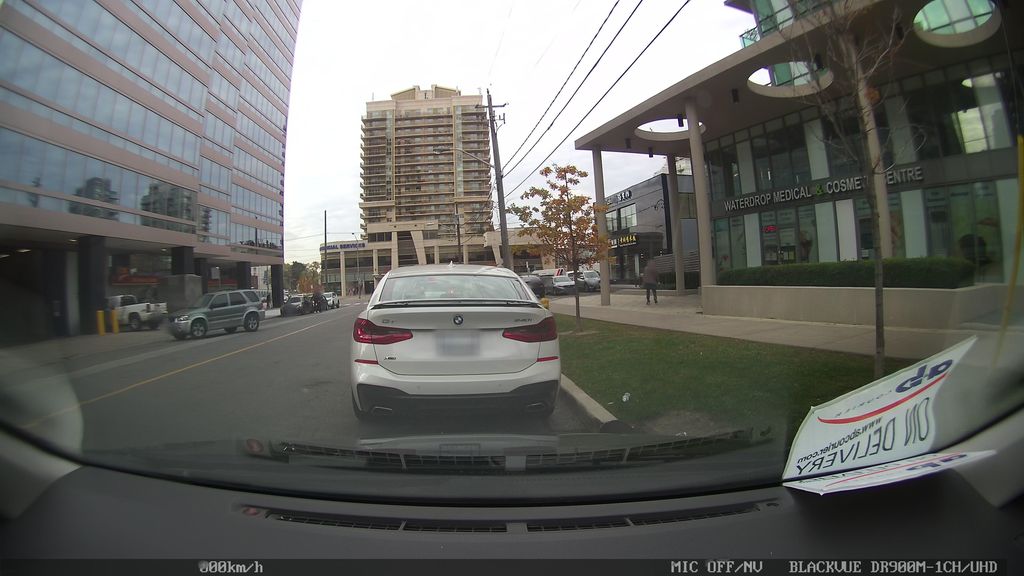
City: toronto